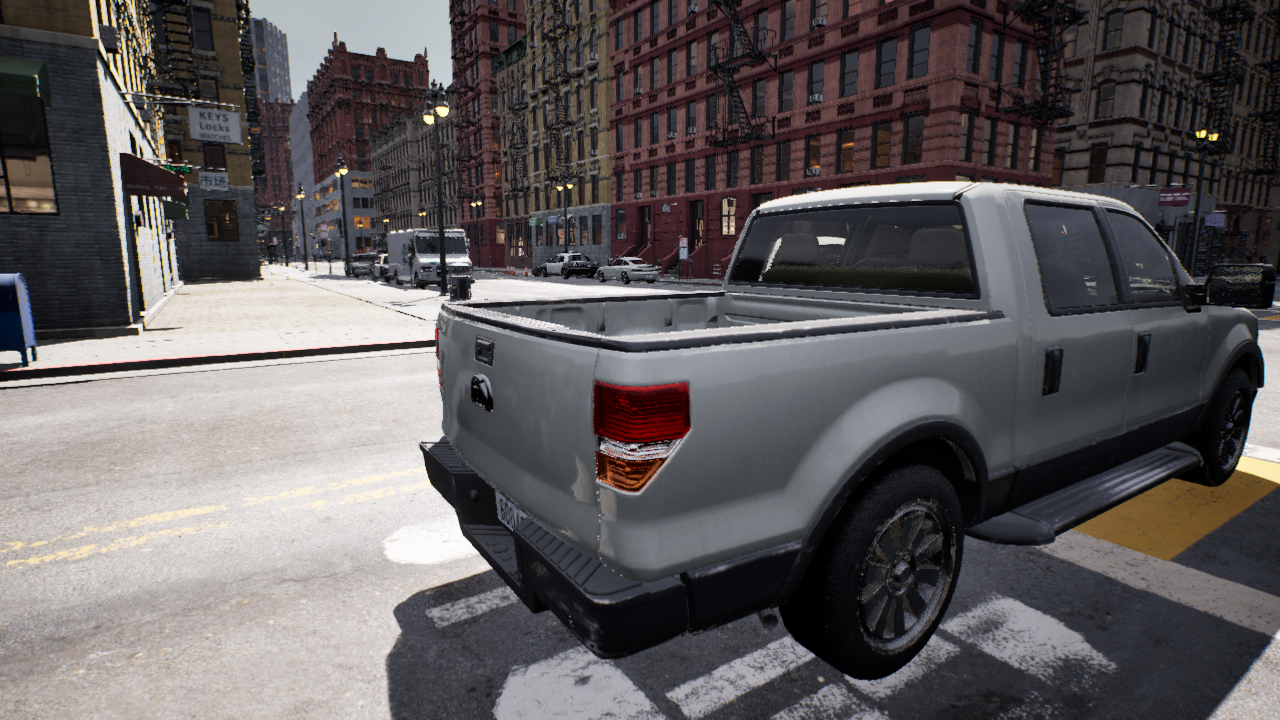
Venue: residential
Lighting: clear day
Vehicle rig: pickup